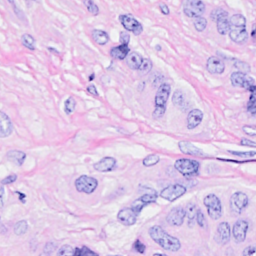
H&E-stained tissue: Breast